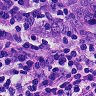
Metastatic tissue present: yes